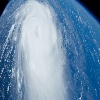
Label: cloud